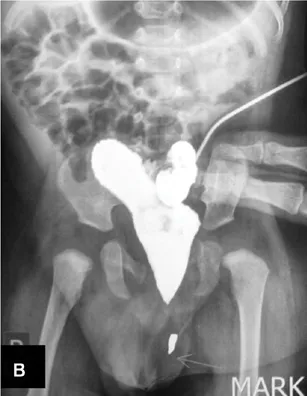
B,C
) The contrast study "distal colostogram" performed in anteroposterior and lateral views showing blind rectal termination with no evidence of fistulous communication with the urinary tract (imperforate anus without fistula). Note: a radio-opaque mark has been placed indicating the site of anal dimple on the perineum (
arrow
). And has been masked by the contrast in the anteroposterior view.
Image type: radiology (x_ray)